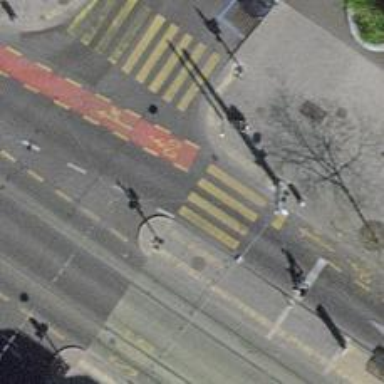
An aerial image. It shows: Secondary road with asphalt surface. The road has trolley wires.